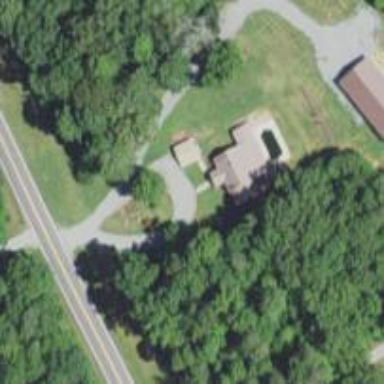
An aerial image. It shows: Driveway.